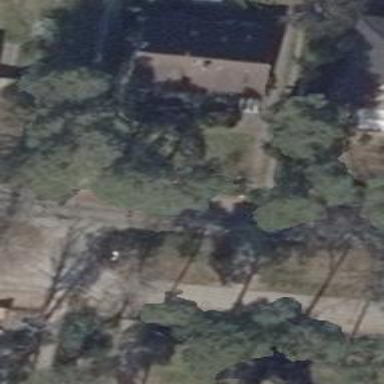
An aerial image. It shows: Driveway.